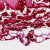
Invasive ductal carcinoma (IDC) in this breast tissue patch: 0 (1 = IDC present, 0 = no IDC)